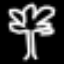
Label: palm tree